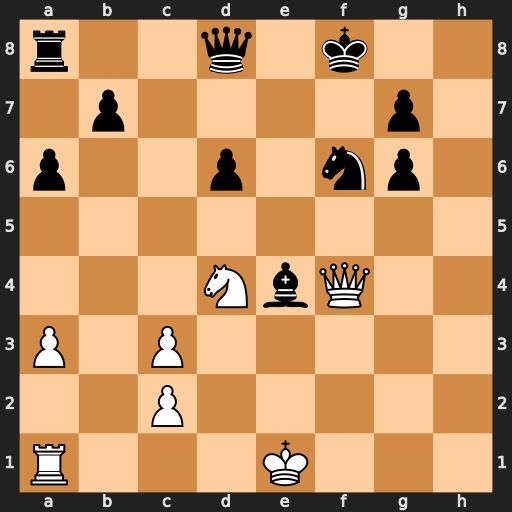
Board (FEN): r2q1k2/1p4p1/p2p1np1/8/3NbQ2/P1P5/2P5/R3K3
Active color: w
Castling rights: Q
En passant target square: -
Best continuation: Ne6+ Ke7 Nxd8